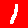
Digit: 1